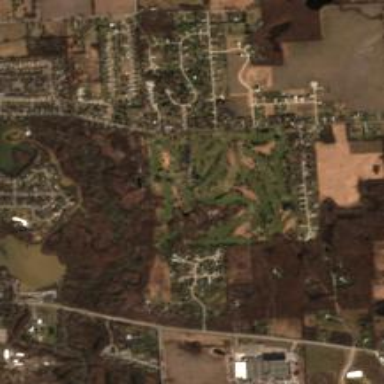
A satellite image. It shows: Golf course surrounded by greenery.